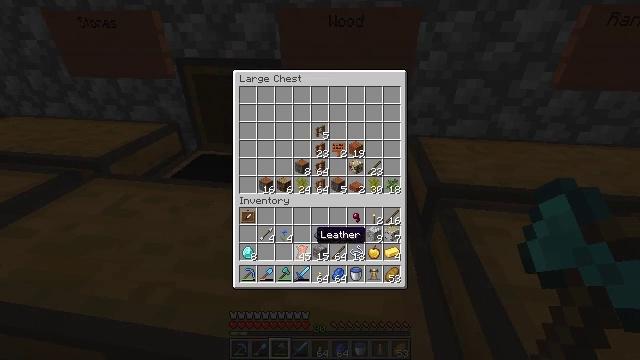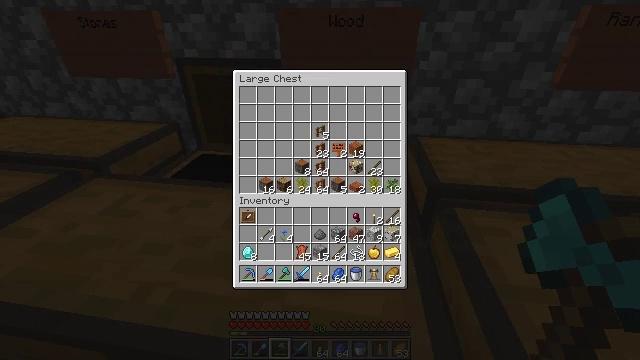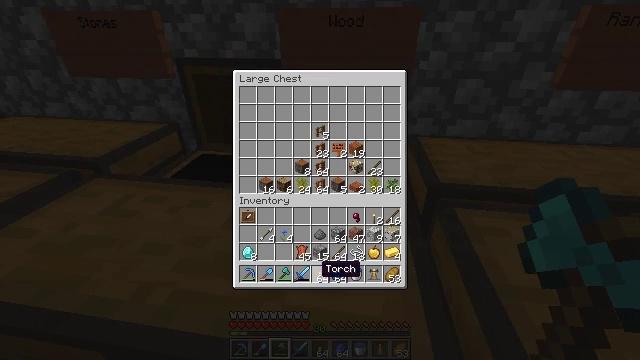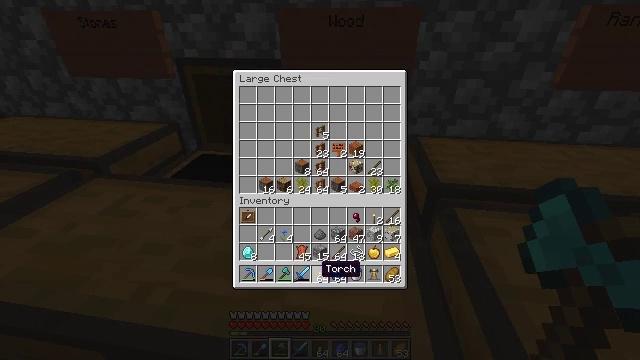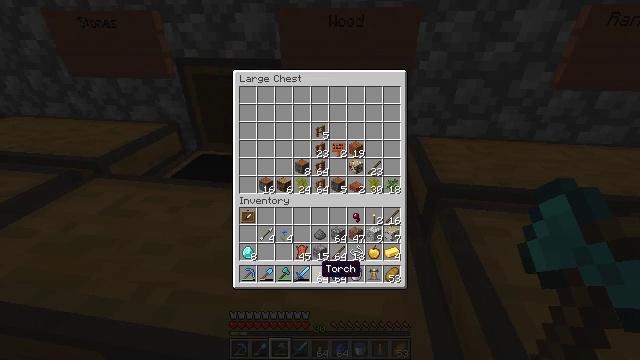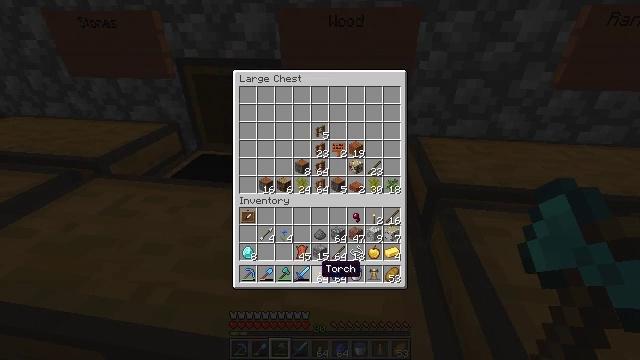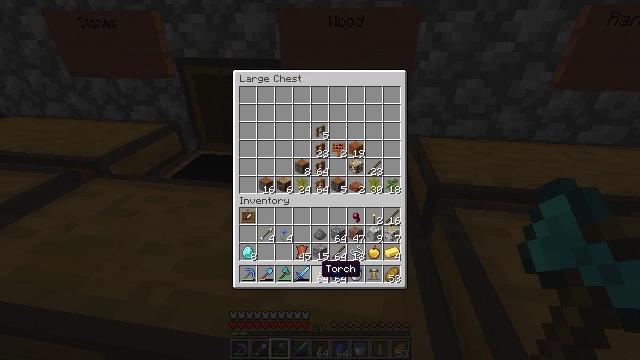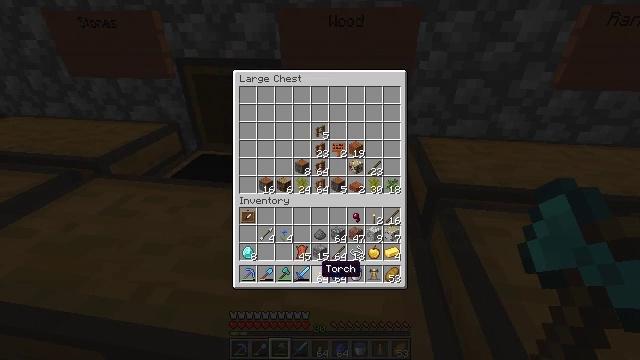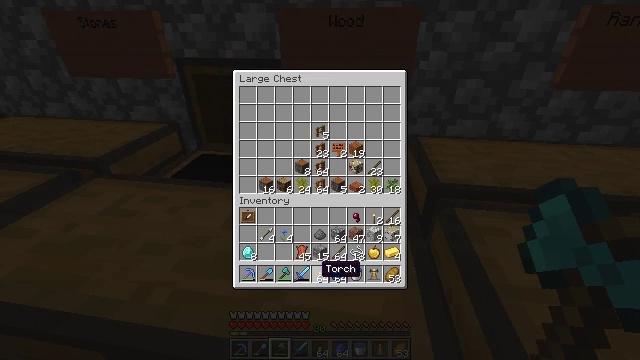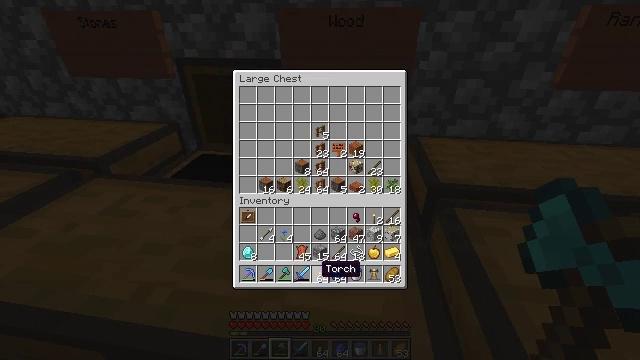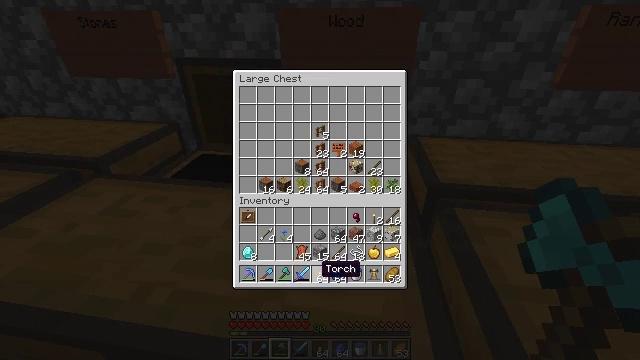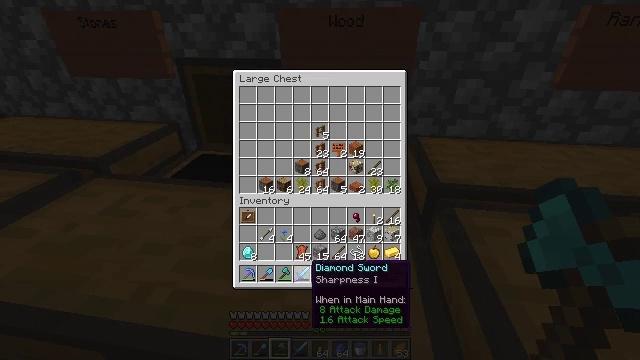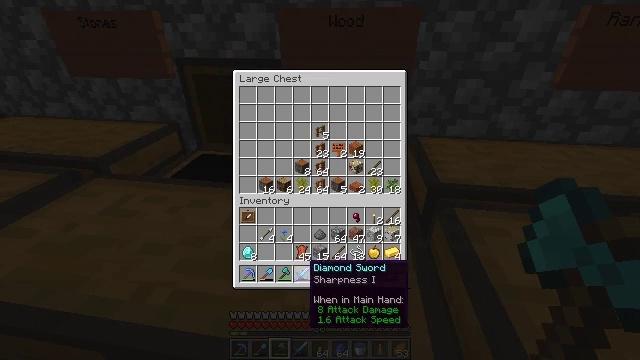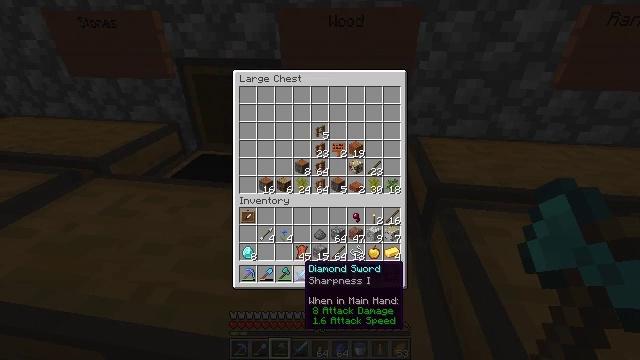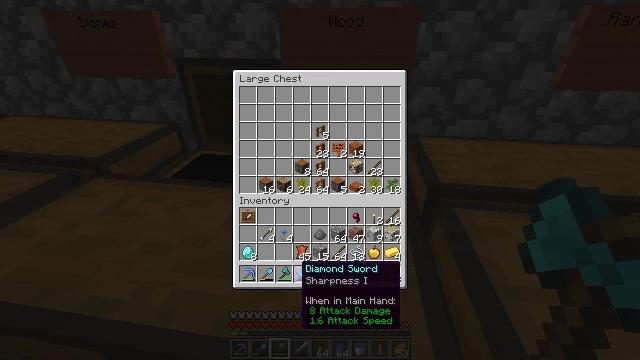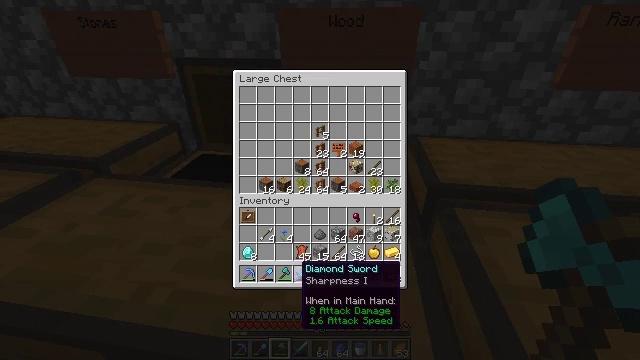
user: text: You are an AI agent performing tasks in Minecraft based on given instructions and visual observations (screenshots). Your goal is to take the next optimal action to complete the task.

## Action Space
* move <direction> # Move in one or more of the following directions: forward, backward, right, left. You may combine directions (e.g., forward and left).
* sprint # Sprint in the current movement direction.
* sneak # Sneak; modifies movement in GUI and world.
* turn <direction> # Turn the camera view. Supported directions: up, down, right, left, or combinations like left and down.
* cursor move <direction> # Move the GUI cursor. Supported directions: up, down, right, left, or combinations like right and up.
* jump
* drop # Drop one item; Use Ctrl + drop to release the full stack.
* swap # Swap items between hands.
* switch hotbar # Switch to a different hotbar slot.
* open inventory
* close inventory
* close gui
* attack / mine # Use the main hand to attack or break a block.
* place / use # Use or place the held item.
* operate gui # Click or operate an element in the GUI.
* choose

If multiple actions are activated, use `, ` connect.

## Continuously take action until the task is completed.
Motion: motion action
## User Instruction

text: Obtain a diamond hoe by crafting it with specific materials.
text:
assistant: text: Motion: cursor move down
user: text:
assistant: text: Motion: cursor move down
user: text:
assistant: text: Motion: no_op
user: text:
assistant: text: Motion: no_op
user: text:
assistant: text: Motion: no_op
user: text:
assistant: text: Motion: no_op
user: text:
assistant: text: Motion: no_op
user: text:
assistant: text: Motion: no_op
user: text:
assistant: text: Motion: no_op
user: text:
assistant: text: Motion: no_op
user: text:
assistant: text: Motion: cursor move left
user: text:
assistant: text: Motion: no_op
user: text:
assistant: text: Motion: no_op
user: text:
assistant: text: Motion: no_op
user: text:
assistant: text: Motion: no_op
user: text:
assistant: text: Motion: no_op
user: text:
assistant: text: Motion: no_op
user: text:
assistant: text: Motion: no_op
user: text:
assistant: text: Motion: no_op
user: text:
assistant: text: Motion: no_op
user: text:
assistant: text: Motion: cursor move right and up
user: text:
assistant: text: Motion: cursor move right and up
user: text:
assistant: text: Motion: no_op
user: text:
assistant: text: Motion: no_op
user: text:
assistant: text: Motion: no_op
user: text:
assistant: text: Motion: no_op
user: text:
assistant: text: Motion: no_op
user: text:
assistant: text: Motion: no_op
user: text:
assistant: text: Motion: no_op
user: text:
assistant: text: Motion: no_op